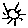
Label: sun